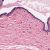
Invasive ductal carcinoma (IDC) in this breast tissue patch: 0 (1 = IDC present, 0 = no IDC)